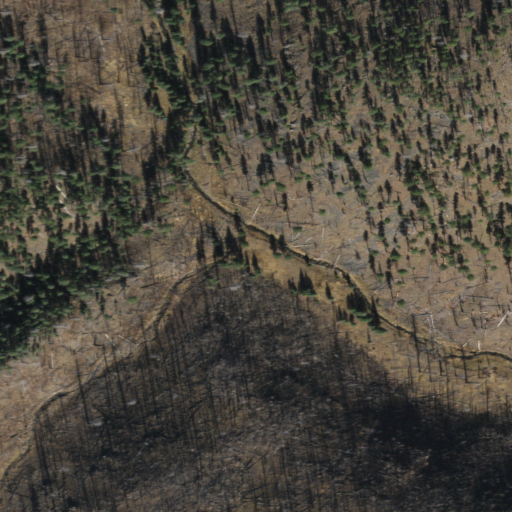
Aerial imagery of valley in Arizona named Slaughter Draw containing shrub and evergreen forest